Question: i was just trying to build my own custom search box , and i have almost succeed , i have kept the code quite clean and neat , have a look :
HTML :
'''
<div class="inline-form">
<div class="form-group">
<div class="input-group">
<div class="input-group-addon">$</div>
<input type="text" class="form-control">
<div class="input-group-addon">0.00</div>
</div>
</div>
</div>
'''
CSS :
'''
.inline-form >* {
-webkit-box-sizing: border-box;
-moz-box-sizing: border-box;
box-sizing: border-box;
line-height: 20em;
background: pink;
}
.form-group {
display: inline-block;
margin-bottom: 0px;
vertical-align: middle;
}
.input-group {
display: inline-table;
vertical-align: middle;
}
.input-group-addon {
width: auto;
display: table-cell;
white-space: nowrap;
vertical-align: middle;
padding: 6px 12px;
font-size: 14px;
font-weight: normal;
line-height: 1;
color: #555;
text-align: center;
background-color: #EEE;
border: 1px solid #CCC;
border-radius: 4px;
}
.input-group-addon:first-child {
border-right: 0 none;
border-top-right-radius: 0px;
border-bottom-right-radius: 0px
}
.input-group .form-control:not(:first-child):not(:last-child) {
border-radius: 0;
}
.input-group > .form-control {
width: auto;
display: table-cell;
position: relative;
z-index: 2;
float: left;
width: 100%;
margin-bottom: 0px;
vertical-align: middle;
}
.form-control {
height: 34px;
padding: 6px 12px;
font-size: 14px;
line-height: 1.42857;
color: #555;
background-color: #FFF;
background-image: none;
border: 1px solid #CCC;
box-shadow: 0px 1px 1px rgba(0, 0, 0, 0.075) inset;
transition: border-color 0.15s ease-in-out 0s, box-shadow 0.15s ease-in-out 0s;
}
.input-group-addon:last-child {
width: auto;
border-left: 0px none;
border-top-left-radius: 0px;
border-bottom-left-radius: 0px;
}
'''
<URL> - Works perfectly fine ..
now if i remove the 'float:left' from '.input-group > .form-control' something really messy happens , have a look at the screen shot below :

Why does that happen ? why is float on '.form-control' effecting its sibling elements ?
: My code works just fine , i just want to know why this happens in CSS ?
Thank you.
Alex-z.
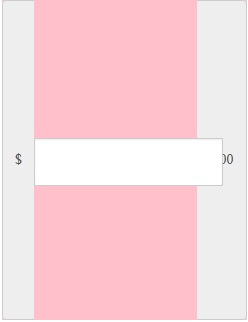
Answer: > why is float on .form-control effecting its sibling elements ?
You have the setting 'font-size: 20em' applied to the selector '.inline-form >*'. In CSS the 'line-height' property of a parent when inherited by 'block' elements the 'containing block' inherits the property, whereas when the property is inherited by inline elements the 'line-box' inherits the property. This is why the 'div' elements expand to the full height of the parent and the 'input' element did not.
Setting 'line-height: initial' on the parent of the block element will cancel the inheritance.
(<URL>
'''
.input-group {
line-height: initial;
}
'''
### Specification Document Excerpts
What is a line-box?
>
### 9.4.2 Inline formatting context
In an inline formatting context, boxes are laid out horizontally,
one after the other, beginning at the top of a containing
block. Horizontal margins, borders, and padding are respected between
these boxes. The boxes may be aligned vertically in different ways: their
bottoms or tops may be aligned, or the baselines of text within them
may be aligned. The rectangular area that contains the boxes that form
a line is called a 'line box'. <URL>
How is line-height calculated for inline vs block elements?
>
### 10.8.1 Leading and half-leading
...On a block container element
whose content
is composed of inline-level
elements, 'line-height' specifies the height of line boxes
within the element. The minimum height consists of a minimum height above
the baseline and a minimum depth below it, exactly as if each
line box starts with a zero-width inline box with the
element's font and line height properties. We call that imaginary
box a "strut." (The name is inspired by TeX.)....On a non-replaced inline element, 'line-height'
specifies the height that is used in the calculation of the line box
height.<URL>